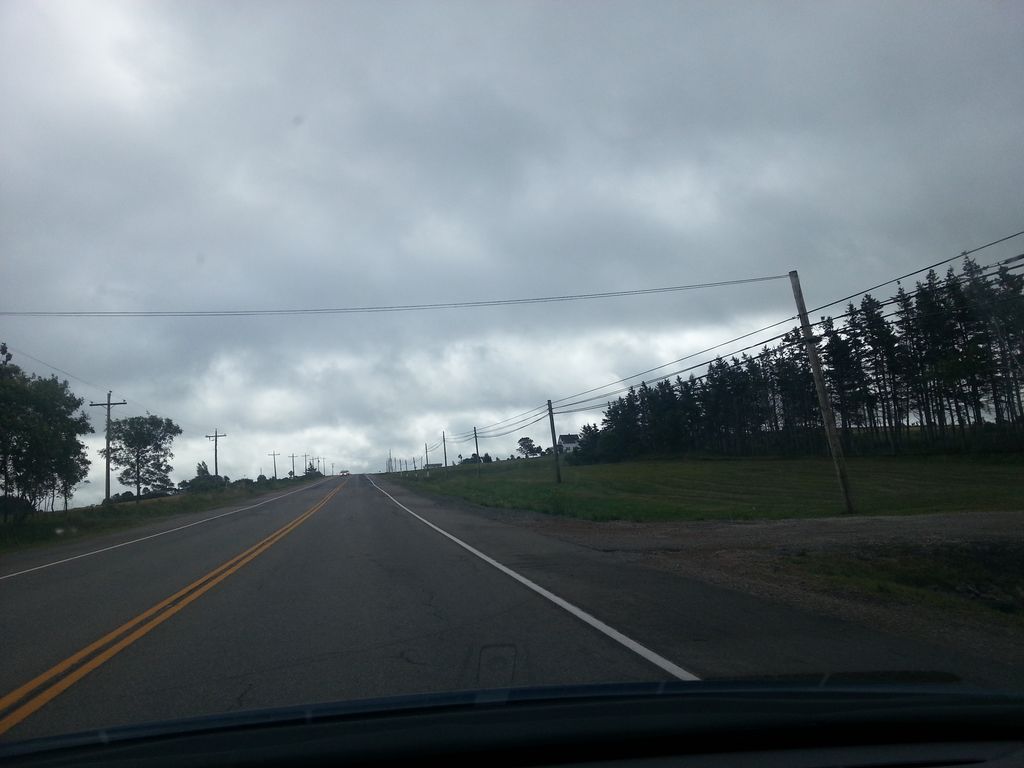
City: charlottetown